【题型】解答题　【知识点】立体几何　【难度】easy
$\mathbf{7.}$ 已知正四棱锥\( S-ABCD \)的底面边长为\( a \)，侧棱长为\( 2a \)，点\( P,Q \)分别在\( BD \)和\( SC \)上，并且\( BP:PD=1:3 \)，\( PQ \parallel \)平面\( SAD \)，求线段\( PQ \)的长．

\vspace{1em} % 与图间距

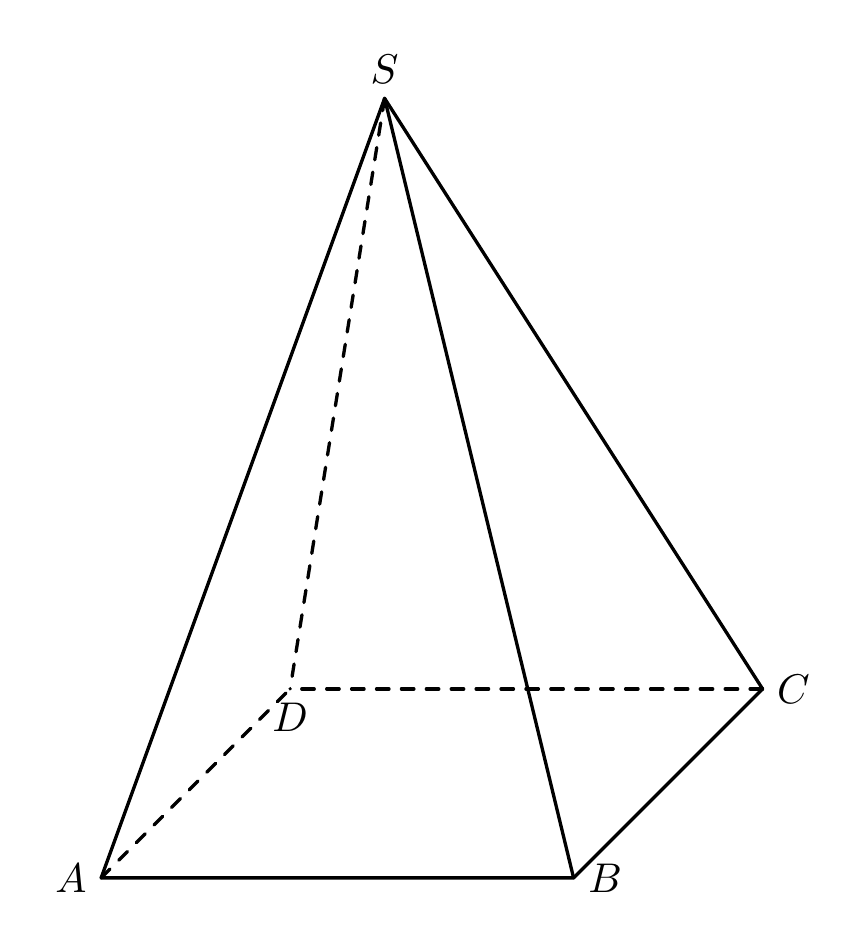
【解答】
\noindent % 答案部分
【答案】\(\dfrac{\sqrt{10}}{4}a\)

\vspace{0.5em}
\noindent % 知识点部分
【知识点】由线面平行求线段长度、面面平行证明线线平行、余弦定理解三角形

\vspace{0.5em}
\noindent % 分析部分
【分析】过\( P \)作\( PM \parallel AD \)，交\( CD \)于\( M \)，连结\( QM \)，分别求出\( PM,QM \)，利用余弦定理求出\( \cos \angle ADS \)，由此利用余弦定理能求出线段\( PQ \)的长．

\vspace{0.5em}
\noindent % 详解部分
【详解】过\( P \)作\( PM \parallel AD \)，交\( CD \)于\( M \)，连结\( QM \)，\\
\(\because\) 正四棱锥\( S-ABCD \)的底面边长为\( a \)，侧棱长为\( 2a \)，点\( P,Q \)分别在\( BD \)和\( SC \)上，并且\( BP:PD=1:3 \)，\( PQ \parallel \)平面\( SAD \)，\\
\(\therefore PM \not\subset\)平面\( SAD \)，\( AD \subset \)平面\( SAD \)，\(\therefore PM \parallel\)平面\( SAD \)，\\
又\( PM \cap PQ = P \)，\( PM, PQ \subset \)平面\( PQM \)，\(\therefore\)平面\( SAD \parallel \)平面\( PQM \)，\\
\(\because\)平面\( SAD \cap \)平面\( SCD = SD \)，平面\( SAD \cap \)平面\( PQM = QM\)，\\
\(\therefore MQ \parallel SD\)．\( PM = \dfrac{3}{4}BC = \dfrac{3}{4}a \)，\( QM = \dfrac{1}{4}SD = \dfrac{1}{2}a \)，\\
\(\because SD \parallel MQ\)，\( AD \parallel MP \)，\(\therefore \angle PMQ = \angle ADS\)，\\
由余弦定理可知：\( \cos \angle ADS = \dfrac{AD^2 + SD^2 - SA^2}{2AD \cdot SD} = \dfrac{a^2 + 4a^2 - 4a^2}{2a \times 2a} = \dfrac{1}{4} \)，\\
则\( PQ^2 = PM^2 + QM^2 - 2PM \cdot QM \cdot \cos \angle PMQ = \dfrac{9}{16}a^2 + \dfrac{1}{4}a^2 - 2 \times \dfrac{3}{4}a \times \dfrac{1}{2}a \times \dfrac{1}{4} = \dfrac{5}{8}a^2 \)，\\
\(\therefore PQ = \dfrac{\sqrt{10}}{4}a\)．

\vspace{1em} % 与下方图间距

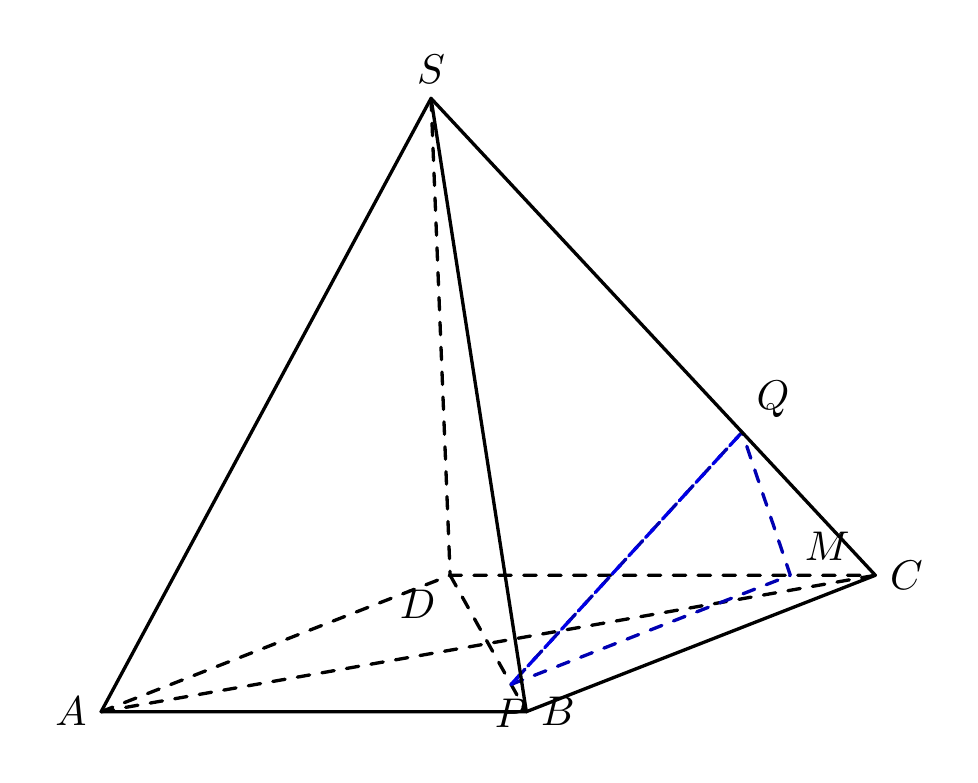